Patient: sex M, age 38
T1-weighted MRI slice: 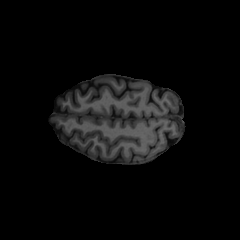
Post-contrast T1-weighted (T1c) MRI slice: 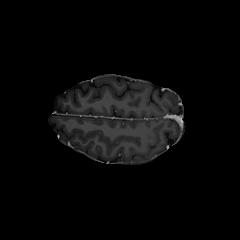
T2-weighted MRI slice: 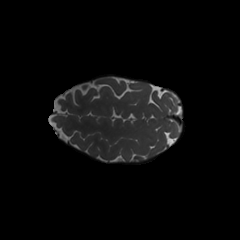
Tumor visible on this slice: no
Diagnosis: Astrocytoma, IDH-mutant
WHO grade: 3